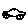
Label: car